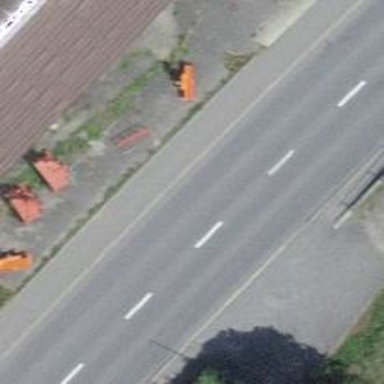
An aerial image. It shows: Primary highway with dedicated lane for cyclists.